Here is the wavelet time-frequency representation (scalogram) of a rolling-element bearing's vibration measurement. Diagnose the bearing from this image, choosing from: normal, inner_race, outer_race, ball.
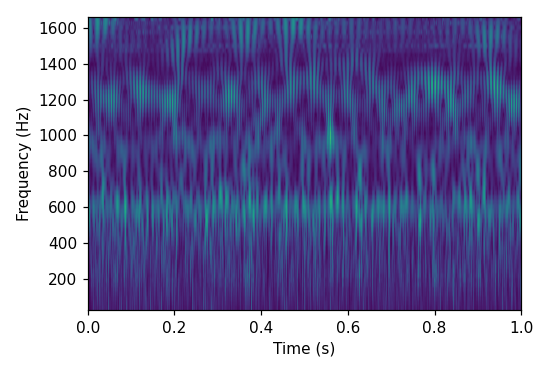
Answer: outer_race